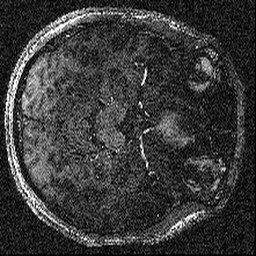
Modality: T1w
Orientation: axial
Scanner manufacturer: siemens
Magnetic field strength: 6.98 T
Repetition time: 3.58 s
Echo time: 0.00241 s